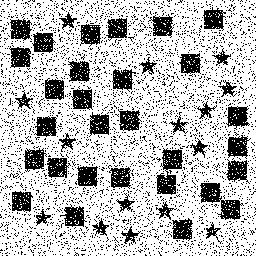
Squares: 29
Triangles: 0
Stars: 15
Total shapes: 44